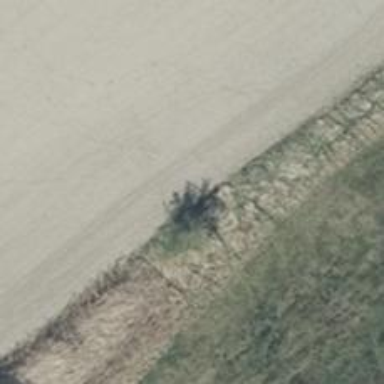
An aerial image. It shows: Deciduous broadleaved tree.